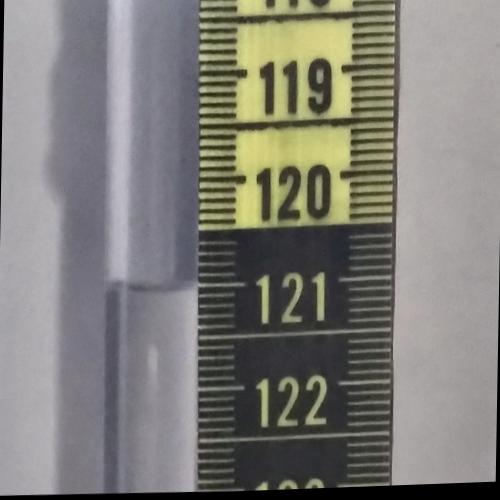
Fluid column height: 121.0 cm